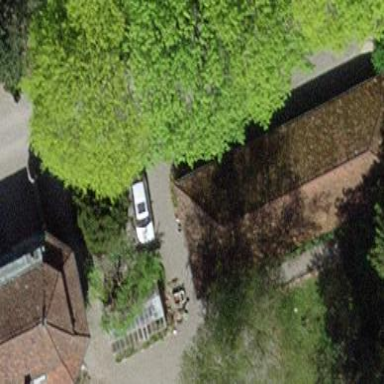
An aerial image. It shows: Garage.